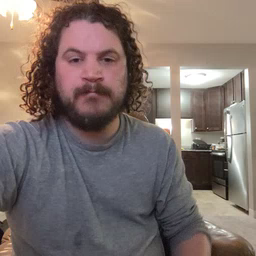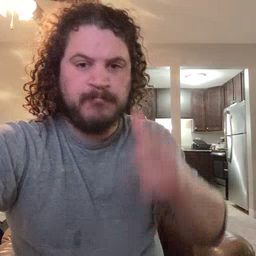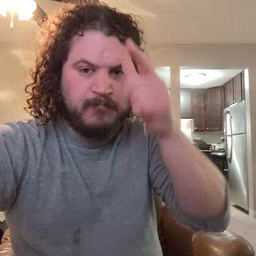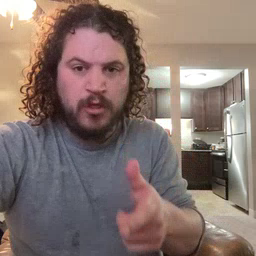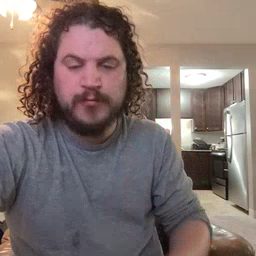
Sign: brother